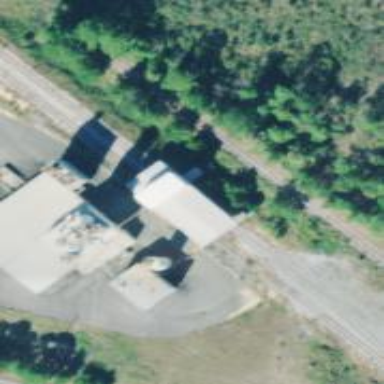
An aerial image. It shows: Loading tower along the railway.